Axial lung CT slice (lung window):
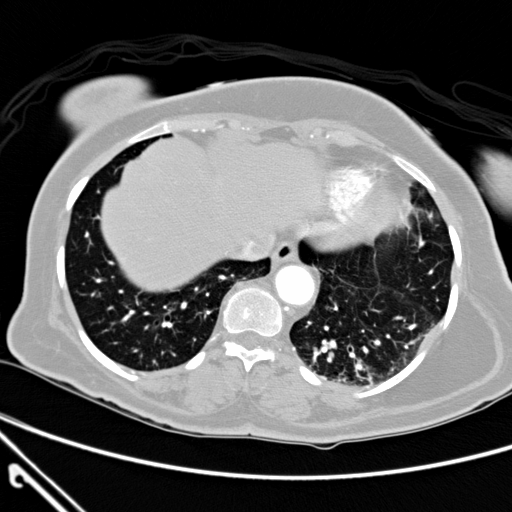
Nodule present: no